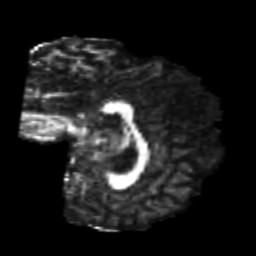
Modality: FA
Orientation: sagittal
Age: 24
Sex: female
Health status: healthy
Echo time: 0.074 s